Interaction volume radius: 5 \u00c5
Interaction volume height: 30 \u00c5
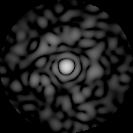
Disorder parameter: 0.8612